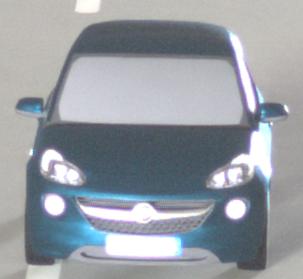
Make: Opel
Model: ADAM 1.2
Detailed model: ADAM
Model produced from: 2013/01
Model produced until: 2014/11
Doors: 3
Color: blue
Road condition: dry road
Daytime: midday
Contrast: medium contrast